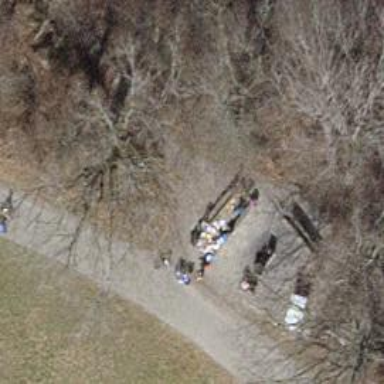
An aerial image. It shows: Picnic site with picnic tables for leisure land activities.